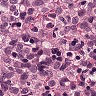
Metastatic tissue present: yes